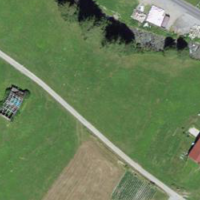
EUNIS habitat code: 26
Species observed at this site:
Corvus corone
Cinclus cinclus
Fringilla coelebs
Pyrrhocorax graculus
Parus major